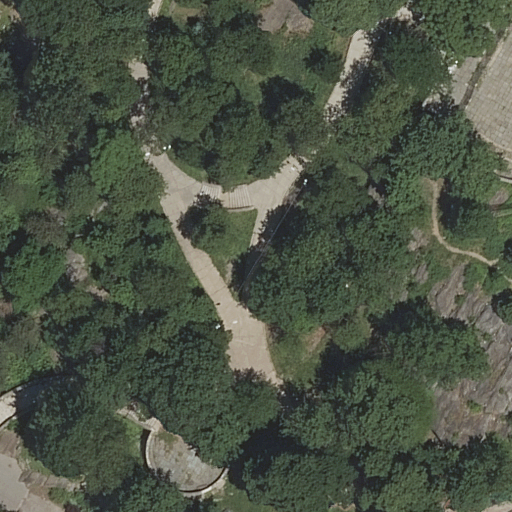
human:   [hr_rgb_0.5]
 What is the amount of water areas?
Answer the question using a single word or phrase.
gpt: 0

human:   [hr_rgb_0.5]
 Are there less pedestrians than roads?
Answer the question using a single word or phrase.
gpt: yes

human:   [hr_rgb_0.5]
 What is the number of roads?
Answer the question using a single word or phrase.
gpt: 10

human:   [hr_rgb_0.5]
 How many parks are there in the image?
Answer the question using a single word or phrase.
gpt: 1

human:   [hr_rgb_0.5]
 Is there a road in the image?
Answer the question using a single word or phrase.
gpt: yes

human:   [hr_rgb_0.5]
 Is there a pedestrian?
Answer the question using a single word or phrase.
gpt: yes

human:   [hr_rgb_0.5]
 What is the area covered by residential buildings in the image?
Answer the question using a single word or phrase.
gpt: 0m2

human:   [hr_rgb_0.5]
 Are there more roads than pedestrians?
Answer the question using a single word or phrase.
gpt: yes

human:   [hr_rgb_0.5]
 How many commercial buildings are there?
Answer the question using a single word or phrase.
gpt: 0

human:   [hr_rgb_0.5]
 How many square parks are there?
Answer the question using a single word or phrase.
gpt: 0

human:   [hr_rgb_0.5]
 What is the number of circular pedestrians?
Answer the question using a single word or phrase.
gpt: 1

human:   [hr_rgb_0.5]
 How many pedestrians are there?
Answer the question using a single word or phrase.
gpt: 2

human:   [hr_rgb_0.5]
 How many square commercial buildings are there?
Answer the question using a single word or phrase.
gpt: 0

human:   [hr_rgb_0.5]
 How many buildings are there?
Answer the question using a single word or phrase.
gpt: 0

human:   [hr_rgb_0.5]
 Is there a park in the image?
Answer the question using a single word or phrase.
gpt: yes

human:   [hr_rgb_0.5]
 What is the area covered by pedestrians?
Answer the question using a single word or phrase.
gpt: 690m2

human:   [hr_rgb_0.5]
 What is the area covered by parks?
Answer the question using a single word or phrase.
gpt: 10636m2

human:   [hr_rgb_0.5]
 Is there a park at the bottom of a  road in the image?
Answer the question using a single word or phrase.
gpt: no

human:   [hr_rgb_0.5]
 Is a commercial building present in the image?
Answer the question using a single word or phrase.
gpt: no

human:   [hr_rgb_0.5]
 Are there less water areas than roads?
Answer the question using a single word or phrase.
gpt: yes

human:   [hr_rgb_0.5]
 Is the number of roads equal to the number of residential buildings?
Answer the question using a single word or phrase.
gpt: no

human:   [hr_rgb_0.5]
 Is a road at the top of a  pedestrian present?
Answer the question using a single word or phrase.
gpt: yes

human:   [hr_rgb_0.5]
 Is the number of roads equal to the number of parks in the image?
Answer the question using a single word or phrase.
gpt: no

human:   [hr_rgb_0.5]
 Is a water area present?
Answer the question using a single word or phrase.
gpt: no

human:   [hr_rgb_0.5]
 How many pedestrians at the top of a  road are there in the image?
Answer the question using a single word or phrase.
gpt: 2

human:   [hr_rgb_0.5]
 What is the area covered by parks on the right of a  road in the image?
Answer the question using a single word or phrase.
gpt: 0m2

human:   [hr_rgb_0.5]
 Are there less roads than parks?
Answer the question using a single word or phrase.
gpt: no

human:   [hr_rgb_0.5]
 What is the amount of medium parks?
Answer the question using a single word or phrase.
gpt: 0

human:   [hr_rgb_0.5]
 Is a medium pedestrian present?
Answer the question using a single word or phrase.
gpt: yes

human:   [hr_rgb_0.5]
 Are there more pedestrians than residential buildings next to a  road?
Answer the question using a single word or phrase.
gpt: yes

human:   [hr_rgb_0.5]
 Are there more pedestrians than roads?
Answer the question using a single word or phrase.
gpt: no

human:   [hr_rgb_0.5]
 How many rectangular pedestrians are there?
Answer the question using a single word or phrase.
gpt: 1

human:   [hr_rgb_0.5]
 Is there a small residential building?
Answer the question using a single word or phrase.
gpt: no

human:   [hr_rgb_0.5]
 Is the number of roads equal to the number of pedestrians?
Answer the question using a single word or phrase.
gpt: no

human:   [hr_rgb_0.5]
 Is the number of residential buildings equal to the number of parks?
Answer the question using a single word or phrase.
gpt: no

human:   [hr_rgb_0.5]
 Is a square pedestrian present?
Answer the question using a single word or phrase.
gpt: yes

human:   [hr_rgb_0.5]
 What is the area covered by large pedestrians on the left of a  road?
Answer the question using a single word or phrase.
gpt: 0m2

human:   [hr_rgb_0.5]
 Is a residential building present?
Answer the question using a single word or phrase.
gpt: no

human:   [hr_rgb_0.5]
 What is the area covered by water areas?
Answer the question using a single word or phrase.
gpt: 0m2

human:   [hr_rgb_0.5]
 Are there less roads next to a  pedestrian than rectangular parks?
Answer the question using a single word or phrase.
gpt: no

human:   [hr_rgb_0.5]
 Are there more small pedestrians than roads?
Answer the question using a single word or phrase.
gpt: no

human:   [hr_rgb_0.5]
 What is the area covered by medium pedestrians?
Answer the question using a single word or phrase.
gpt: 690m2

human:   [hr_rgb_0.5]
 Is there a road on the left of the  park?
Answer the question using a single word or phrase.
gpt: yes

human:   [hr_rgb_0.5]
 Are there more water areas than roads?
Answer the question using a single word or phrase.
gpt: no

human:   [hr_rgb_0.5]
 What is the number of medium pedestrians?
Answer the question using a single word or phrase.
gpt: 2

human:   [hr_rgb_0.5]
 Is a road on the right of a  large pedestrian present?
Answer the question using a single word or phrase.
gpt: no

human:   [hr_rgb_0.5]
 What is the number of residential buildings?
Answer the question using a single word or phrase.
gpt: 0

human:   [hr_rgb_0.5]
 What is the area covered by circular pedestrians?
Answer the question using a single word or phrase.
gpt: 194m2

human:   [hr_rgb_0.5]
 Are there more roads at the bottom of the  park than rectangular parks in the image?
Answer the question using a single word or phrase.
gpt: yes

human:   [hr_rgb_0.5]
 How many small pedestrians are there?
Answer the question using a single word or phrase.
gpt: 0

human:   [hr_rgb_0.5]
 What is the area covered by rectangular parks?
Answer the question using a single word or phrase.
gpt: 10636m2

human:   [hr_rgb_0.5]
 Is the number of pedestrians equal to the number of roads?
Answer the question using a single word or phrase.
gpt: no

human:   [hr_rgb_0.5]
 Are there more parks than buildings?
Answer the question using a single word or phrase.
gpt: yes

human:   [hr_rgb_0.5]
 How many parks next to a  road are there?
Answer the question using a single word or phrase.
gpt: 1

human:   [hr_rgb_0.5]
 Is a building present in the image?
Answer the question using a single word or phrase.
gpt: no

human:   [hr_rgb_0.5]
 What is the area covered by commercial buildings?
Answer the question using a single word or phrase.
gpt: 0m2

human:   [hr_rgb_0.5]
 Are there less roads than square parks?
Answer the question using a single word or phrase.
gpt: no

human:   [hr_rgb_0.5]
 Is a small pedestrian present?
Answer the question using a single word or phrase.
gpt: no

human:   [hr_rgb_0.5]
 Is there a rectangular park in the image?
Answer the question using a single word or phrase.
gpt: yes

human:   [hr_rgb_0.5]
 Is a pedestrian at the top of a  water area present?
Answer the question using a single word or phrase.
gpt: no

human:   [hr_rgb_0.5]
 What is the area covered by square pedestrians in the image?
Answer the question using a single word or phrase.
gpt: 194m2

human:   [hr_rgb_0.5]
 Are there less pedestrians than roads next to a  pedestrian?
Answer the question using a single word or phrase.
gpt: yes

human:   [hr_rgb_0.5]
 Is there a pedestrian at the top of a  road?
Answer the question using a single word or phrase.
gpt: yes

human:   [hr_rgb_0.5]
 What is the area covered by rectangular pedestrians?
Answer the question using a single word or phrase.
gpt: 194m2